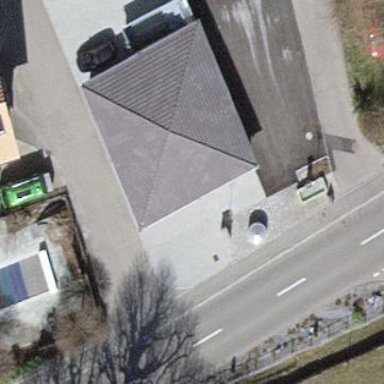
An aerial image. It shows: Carport structure.